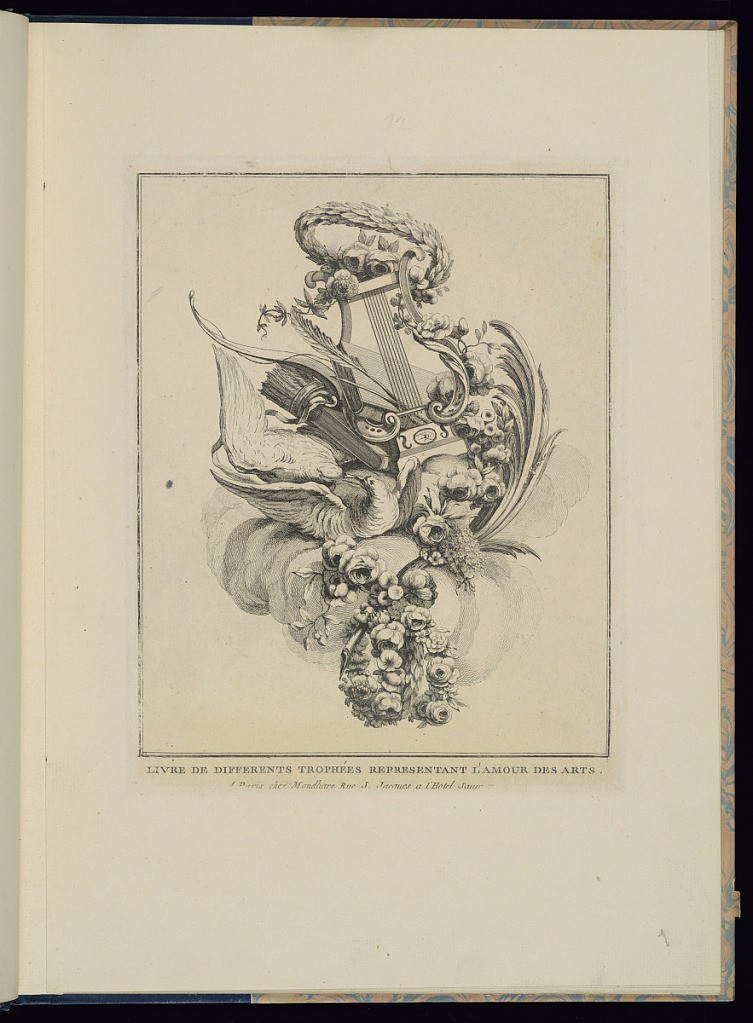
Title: Title Page
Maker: Louis Denis Fossier, French, 1744 – 1781
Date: ca. 1765
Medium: Etching on laid paper
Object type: Print
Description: Title page and ornamental trophy design featuring birds, flowers, palm leaves, crown of laurel leaves, clouds, book, quiver of arrows, bow, and a lyre. The title of the series is lettered below.